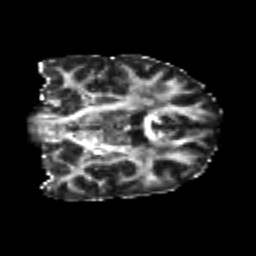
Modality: FA
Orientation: coronal
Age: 26
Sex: female
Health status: healthy
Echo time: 0.074 s